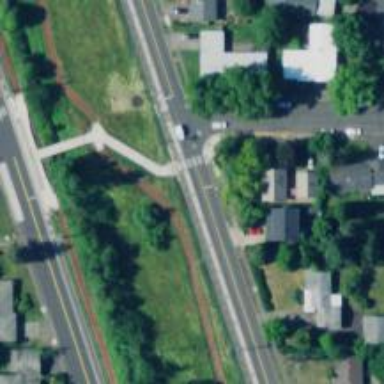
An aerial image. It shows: Marked crossing on the road.